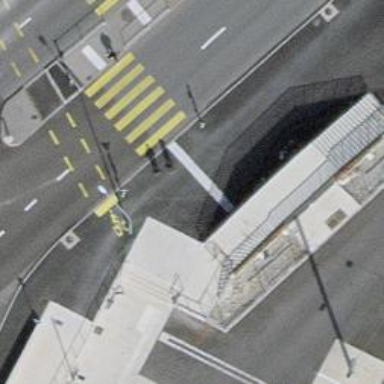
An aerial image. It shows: Stop position for public transport on the railway.